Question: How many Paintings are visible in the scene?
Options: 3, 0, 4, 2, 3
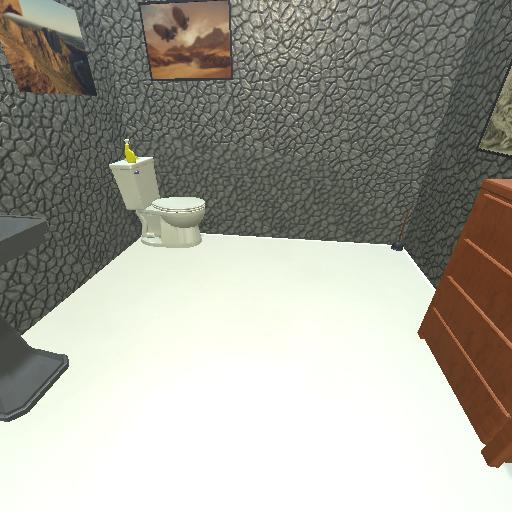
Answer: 3